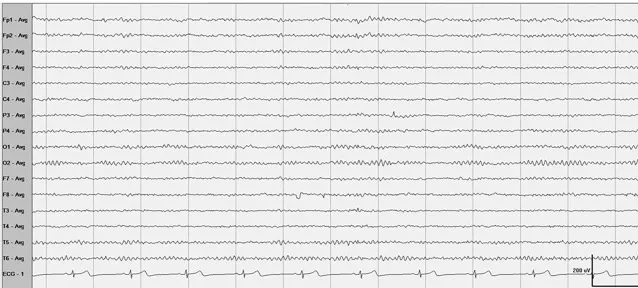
EEG. Showed normal.
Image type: electrography (eeg)